Field crop: maize
Growth stage: 2
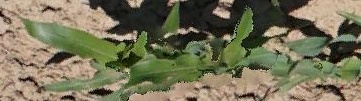
Species: maize